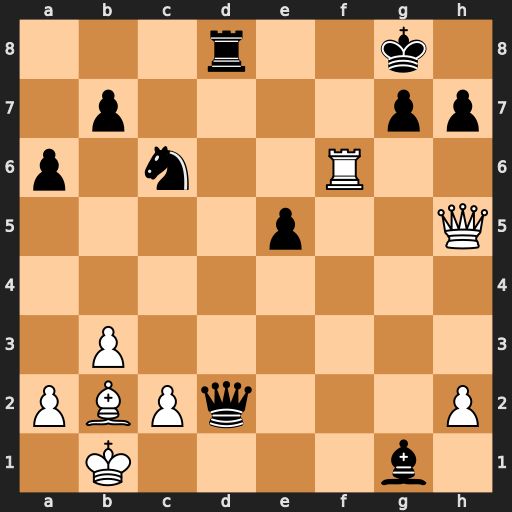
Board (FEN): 3r2k1/1p4pp/p1n2R2/4p2Q/8/1P6/PBPq3P/1K4b1
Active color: w
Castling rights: -
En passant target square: -
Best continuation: Qf7+ Kh8 Qf8+ Rxf8 Rxf8#